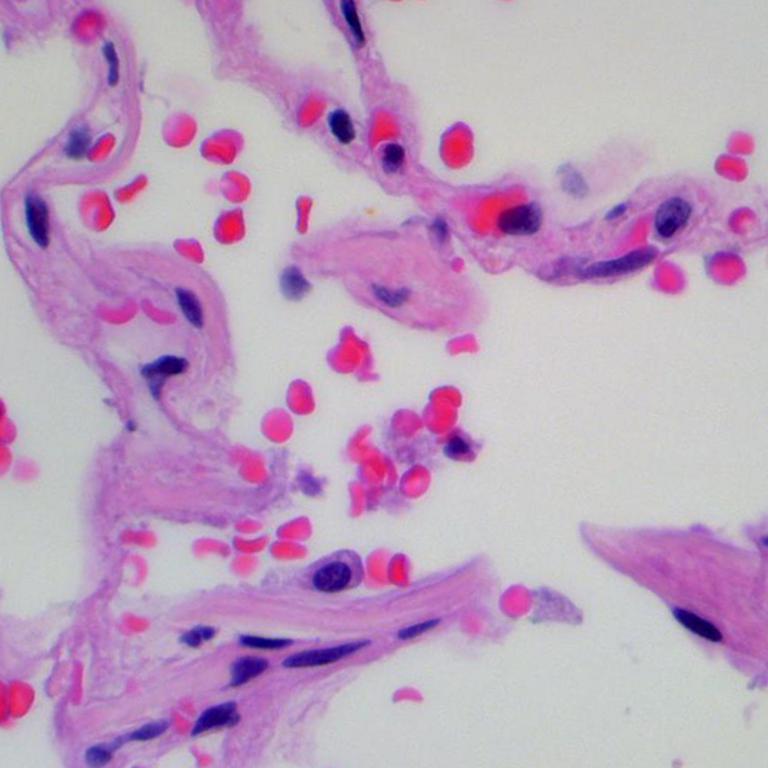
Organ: lung
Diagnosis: benign